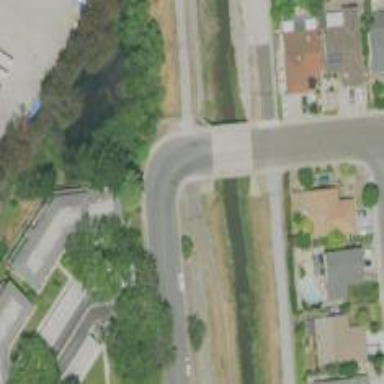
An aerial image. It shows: Unmarked crossing on footway with cycle track.